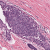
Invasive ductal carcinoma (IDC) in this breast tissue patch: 0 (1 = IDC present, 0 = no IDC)